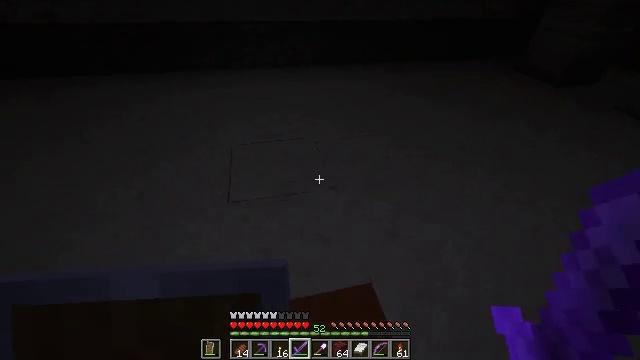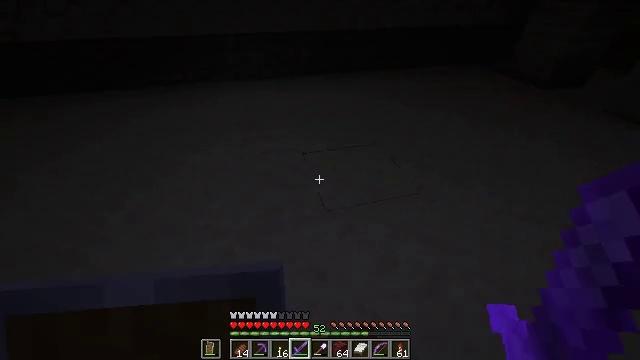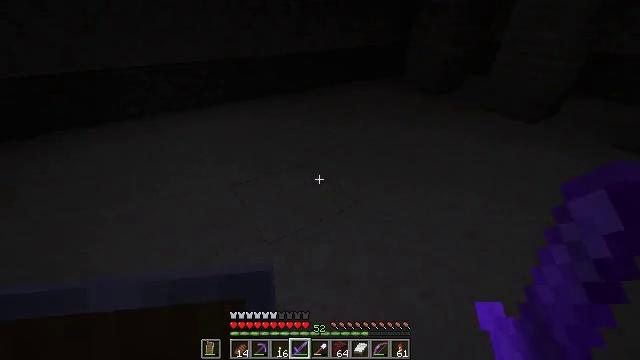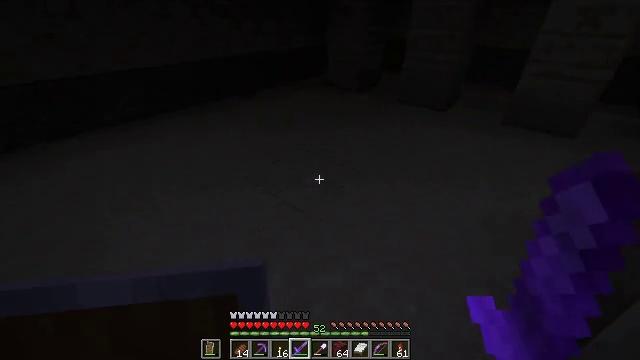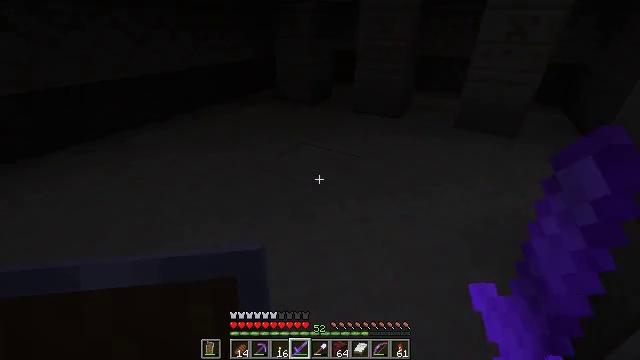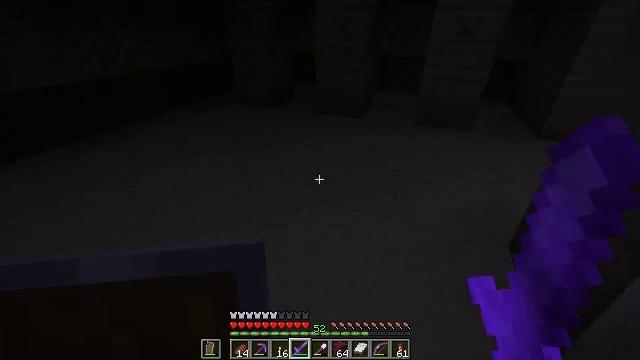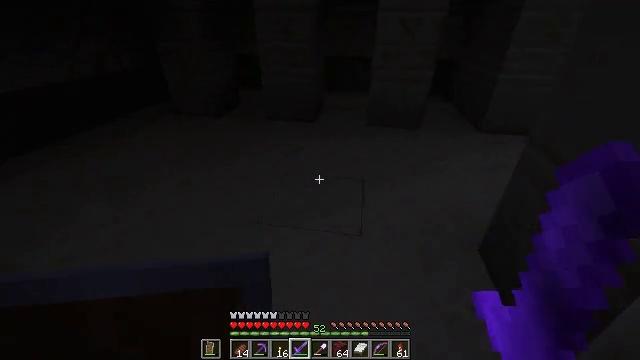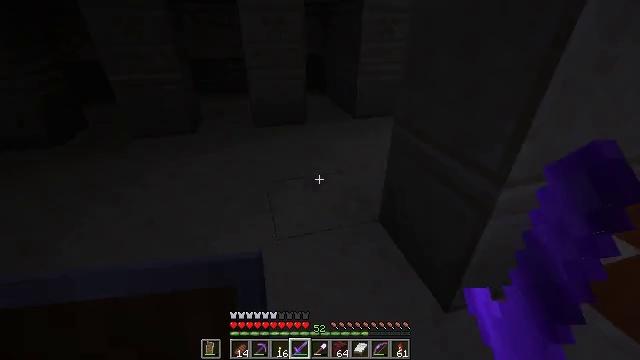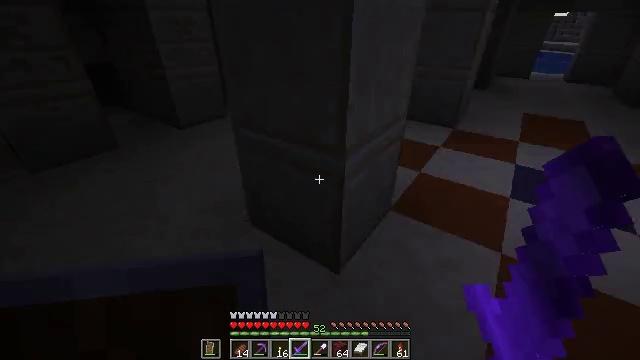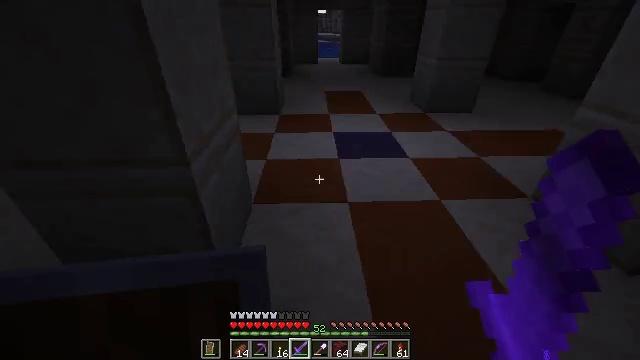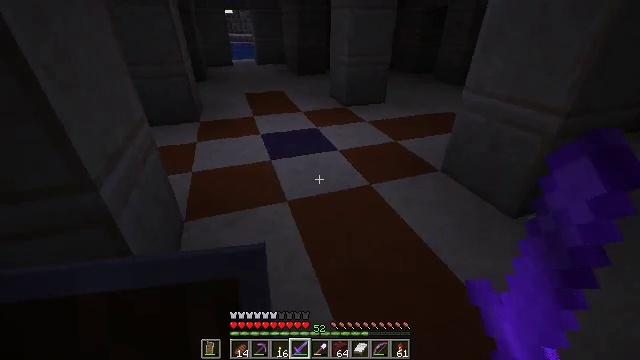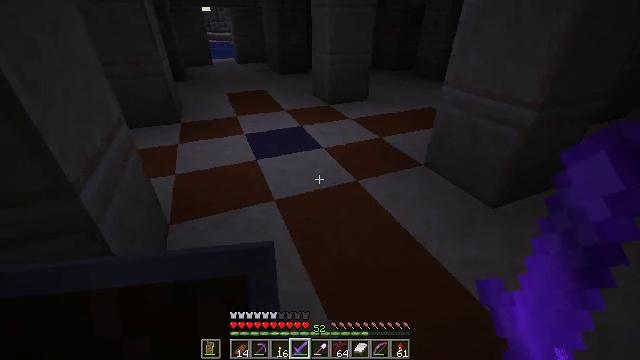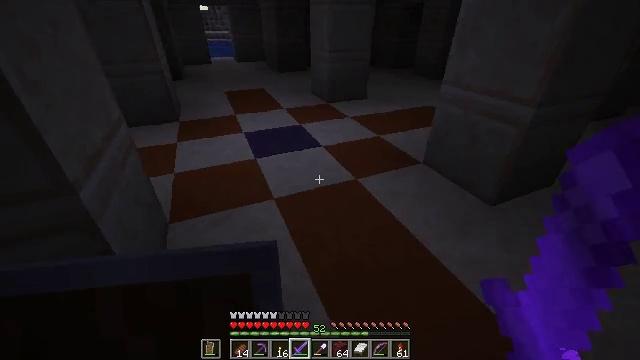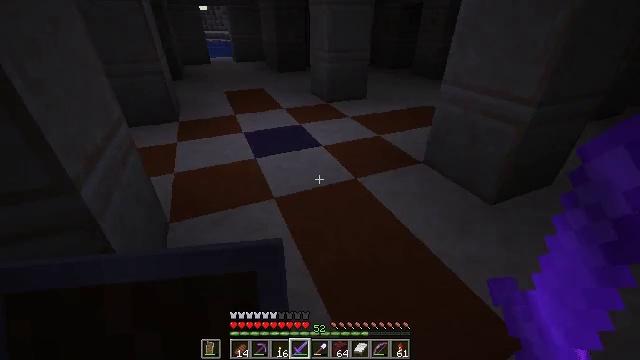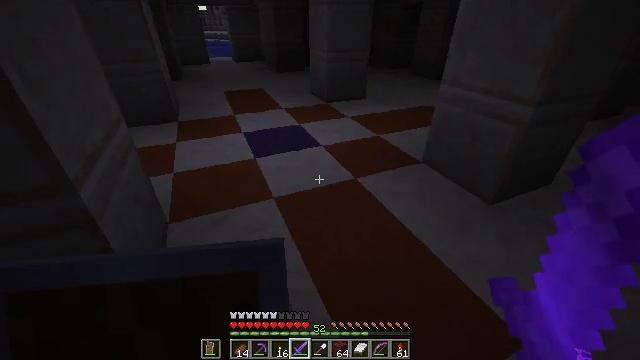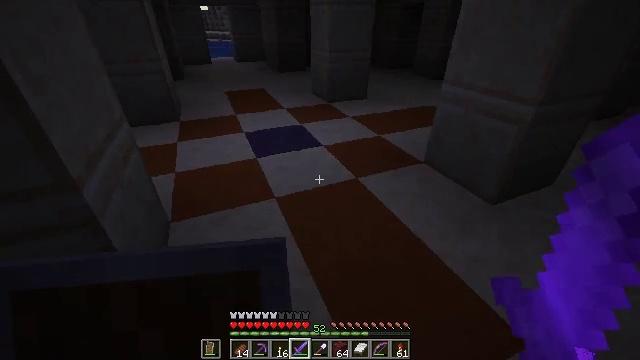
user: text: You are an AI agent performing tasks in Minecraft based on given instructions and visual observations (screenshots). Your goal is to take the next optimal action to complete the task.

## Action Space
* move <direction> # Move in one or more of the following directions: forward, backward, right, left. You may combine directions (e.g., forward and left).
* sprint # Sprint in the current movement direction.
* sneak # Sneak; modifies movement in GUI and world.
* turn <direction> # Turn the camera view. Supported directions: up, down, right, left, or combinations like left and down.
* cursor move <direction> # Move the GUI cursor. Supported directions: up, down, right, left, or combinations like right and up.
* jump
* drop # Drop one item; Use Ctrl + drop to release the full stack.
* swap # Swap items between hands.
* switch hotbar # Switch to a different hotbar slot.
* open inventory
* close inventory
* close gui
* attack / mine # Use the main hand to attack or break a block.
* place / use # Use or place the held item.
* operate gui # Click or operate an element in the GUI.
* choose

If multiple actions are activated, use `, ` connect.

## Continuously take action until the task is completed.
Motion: motion action
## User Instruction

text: Mine the sandstone block.
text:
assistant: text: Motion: move forward, turn right and up
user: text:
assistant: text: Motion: move forward, turn right and up
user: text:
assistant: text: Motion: move forward, turn right
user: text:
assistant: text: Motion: move forward, turn right and up
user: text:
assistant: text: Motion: move forward, turn right
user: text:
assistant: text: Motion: move forward, turn right
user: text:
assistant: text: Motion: turn right
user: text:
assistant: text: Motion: turn right
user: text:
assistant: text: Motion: turn right
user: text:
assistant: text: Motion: turn right
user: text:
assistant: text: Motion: turn right
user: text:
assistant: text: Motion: no_op
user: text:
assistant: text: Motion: no_op
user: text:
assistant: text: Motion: no_op
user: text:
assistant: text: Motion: no_op
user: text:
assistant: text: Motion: no_op
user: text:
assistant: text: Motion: no_op
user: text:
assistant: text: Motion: turn left
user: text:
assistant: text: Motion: no_op
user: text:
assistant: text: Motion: no_op
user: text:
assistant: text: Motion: no_op
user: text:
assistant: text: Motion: no_op
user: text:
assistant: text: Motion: no_op
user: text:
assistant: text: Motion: no_op
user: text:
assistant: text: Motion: no_op
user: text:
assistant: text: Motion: turn left
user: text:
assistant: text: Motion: turn left
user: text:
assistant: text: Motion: turn left
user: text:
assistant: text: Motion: turn left and down
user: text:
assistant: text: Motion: turn left and down